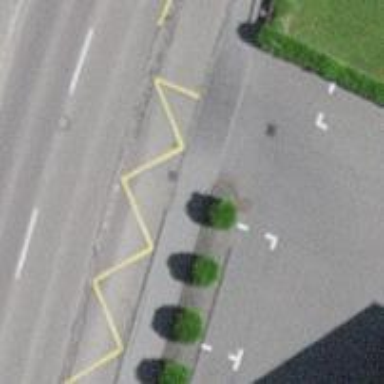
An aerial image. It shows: Bus stop with platform for public transport.